Question: I am attempting to use VBA to create a chart using dynamic ranges. Specifically, I have an 'Excel table' as follows

Based on this data, I would like to create a chart, with the date ranges changed as per requirement. For example, at one instance, I would be required to produce a chart for 1st July - 6th July, and at another, from 10th July - 14th July.
1- I first enter the date values in 'helper cells' for which a chart is sought. In this case, cell M24 has the value 10th July, while cell M26 has the value 14th July.
2- Then, I use the 'match()' function to find the positions from the date column of my Table. The function is '=MATCH(M24,Table1[Dates],0)', and '=MATCH(M26,Table1[Dates],0)'.
3- Given that I have the relative positions for the dates, I then use the following VBA code to generate the chart:
'''
Private Sub CommandButton1_Click()
Dim mySheet As Worksheet
Dim myShape As Shape
Dim myChart As Chart
Dim myVal1 As String
Dim myVal2 As String
Set mySheet = ActiveWorkbook.Worksheets("dataSheet")
If myShape Is Nothing Then
Set myShape = mySheet.Shapes.AddChart(XlChartType:=xlColumnClustered, _
Left:=CommandButton1.Left + CommandButton1.Width + 2, _
Width:=370, Height:=200)
End If
'In the following, I am offsetting from the first cell
'of my Table, which contains the 'value 1-Jul.
'My objective is to use the range 10-Jul to 14th Jul,
'so I also add a column offset
'Cells O24 and O26 contain the results of the match functions
myVal1 = Range("B4").Offset(Range("O24").Value, 0).Address
myVal2 = Range("B4").Offset(Range("O26").Value, 4).Address
Set myChart = myShape.Chart
myChart.ChartType = xlLine
myChart.SetSourceData Source:=Sheets("dataSheet") _
.Range(CStr(myVal1 & ":" & myVal2))
End Sub
'''
So, now hoping that my question is clear, could somebody please educate me of a better method than this one? This seems to be more a hacking method than proper coding to me...
Many thanks in advance!
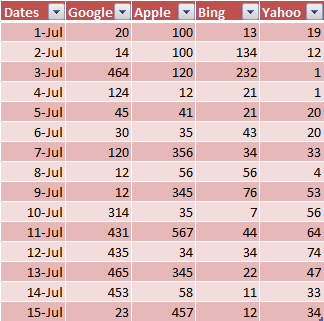
Answer: As what Dave said, it is pretty solid. But you can try this one:
'''
Private Sub CommandButton1_Click()
Dim d1 As Range, d2 As Range
Dim ws As Worksheet: Set ws = Thisworkbook.Sheets("datasheet")
'~~> Look for the dates
With ws.Range("Table1[Dates]")
Set d1 = .Find(ws.Range("M24").Value, .Cells(.Cells.Count))
Set d2 = .Find(ws.Range("M26").Value, .Cells(.Cells.Count))
End With
'~~> Handle unavailable dates, interchanged inputs
Dim i As Long, j As Long
If d1 Is Nothing Or d2 Is Nothing Then MsgBox "Invalid coverage": Exit Sub
If d2.Value > d1.Value Then i = 0: j = 4 Else i = 4: j = 0
'~~> Set the chart source
Dim chsource As Range
Set chsource = ws.ListObjects("Table1").HeaderRowRange
Set chsource = Union(chsource, ws.Range(d1.Offset(0, i), d2.Offset(0, j)))
'~~> Clean up existing chart
Dim sh As Shape
For Each sh In Me.Shapes
If sh.Type = msoChart Then sh.Delete
Next
'~~> Create the chart
With Me.Shapes.AddChart(, Me.CommandButton1.Left + _
Me.CommandButton1.Width + 2, Me.CommandButton1.Top, _
370, 200).Chart
.ChartType = xlLine
.SetSourceData chsource
.SetElement msoElementChartTitleAboveChart
.ChartTitle.Text = "Trend Chart"
End With
End Sub
'''
You still retrieve dates on M24 and M26 respectively, but no need to use additional ranges with the formulas.
If the values aren't found, it returns a message box.
As long as the dates are found it will create the graph regardless where the user put it.
Also I did 2 ways of accessing the Table, 1 is using and the other is using .
That is intentional for you to get a hang of both. Sometimes one is better than the other.
Also I am explicit in using 'Me' (which pertains to the sheet that contain your CB).
I also think that your graph should have the correct legends instead of Series(x) names so I added the header to the source. HTH.